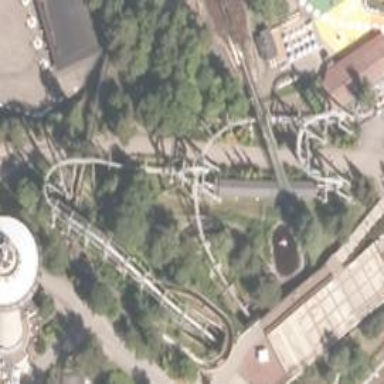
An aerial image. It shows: Miniature railway attraction featuring roller coaster.